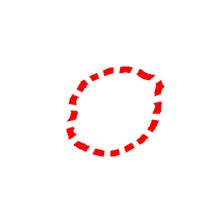
Shape: circle